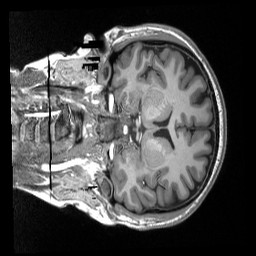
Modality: T1w
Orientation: coronal
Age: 30
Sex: male
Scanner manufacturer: siemens
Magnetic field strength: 3 T
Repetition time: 2.3 s
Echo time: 0.00298 s